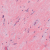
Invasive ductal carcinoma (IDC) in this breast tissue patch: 1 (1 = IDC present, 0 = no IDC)